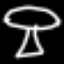
Label: mushroom